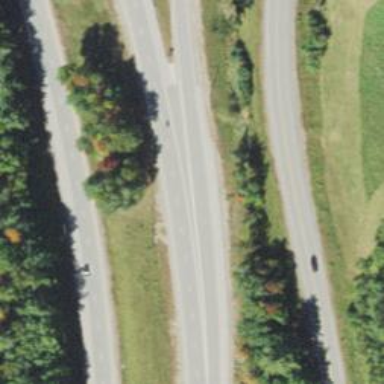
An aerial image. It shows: Asphalt motorway link.